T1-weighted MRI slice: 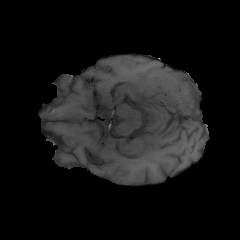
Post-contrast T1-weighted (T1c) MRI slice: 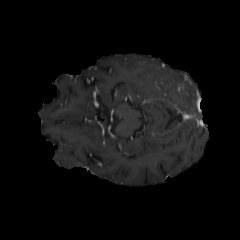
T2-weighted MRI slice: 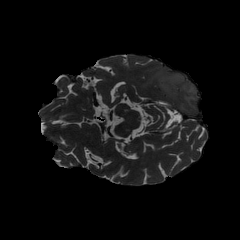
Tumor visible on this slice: yes